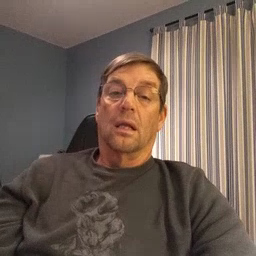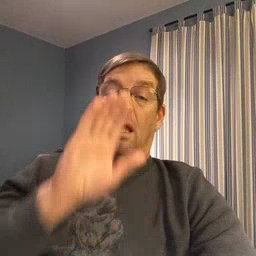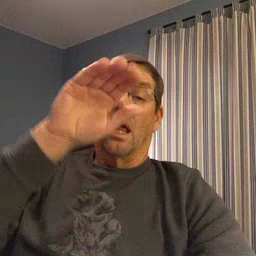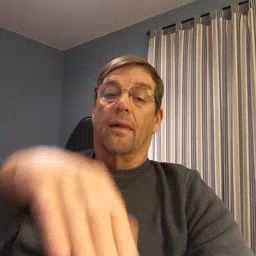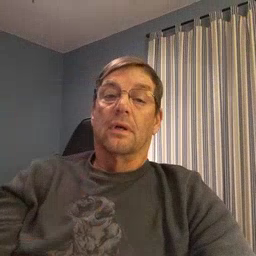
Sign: elephant